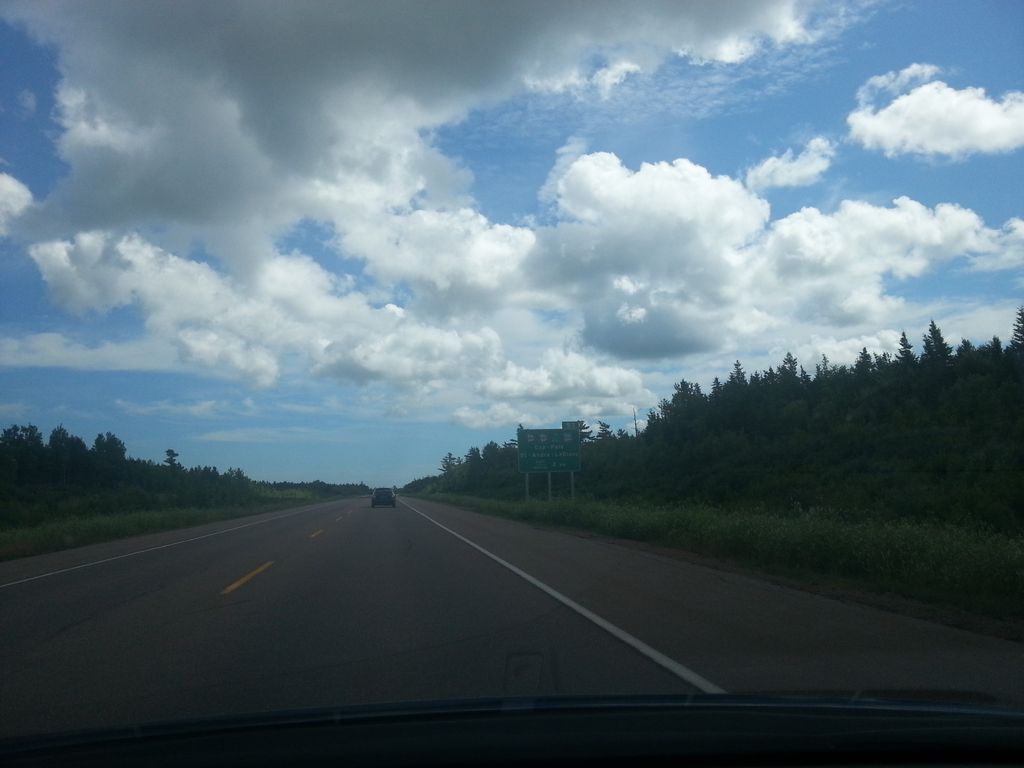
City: charlottetown